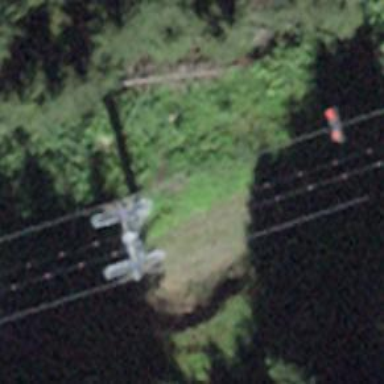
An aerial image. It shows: Pylon used for aerialway.